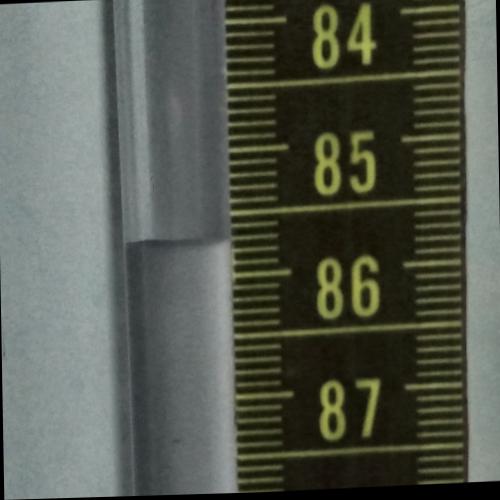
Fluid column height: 85.7 cm